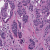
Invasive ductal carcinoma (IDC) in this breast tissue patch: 1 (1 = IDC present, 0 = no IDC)